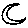
Label: moon